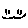
Label: smiley face